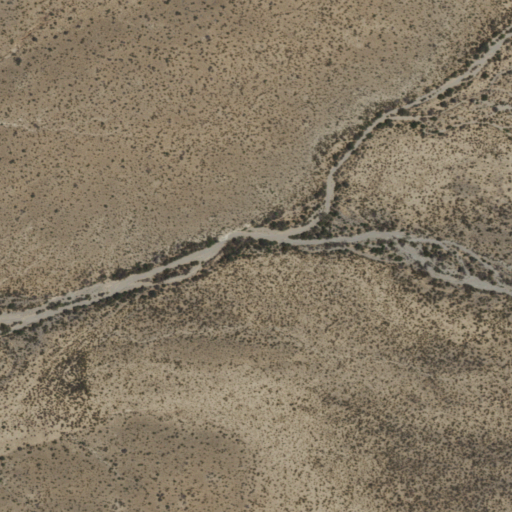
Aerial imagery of valley in New Mexico named Well Canyon containing shrub and grassland